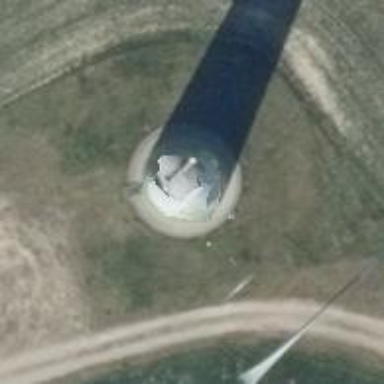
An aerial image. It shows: Wind turbine generator that utilizes wind as its source for generating electricity. It is of the horizontal axis type.